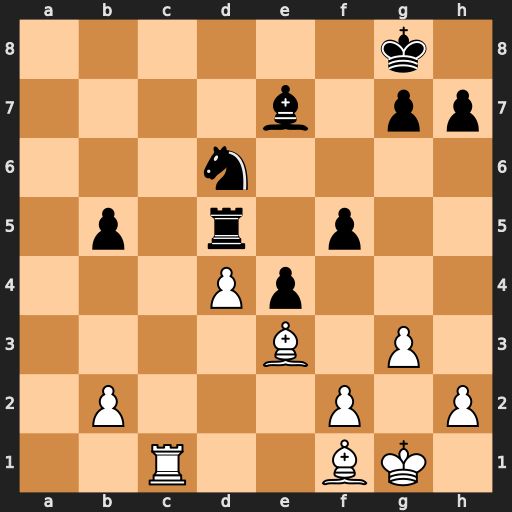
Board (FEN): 6k1/4b1pp/3n4/1p1r1p2/3Pp3/4B1P1/1P3P1P/2R2BK1
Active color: w
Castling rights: -
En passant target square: -
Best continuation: Rc5 Rxc5 dxc5